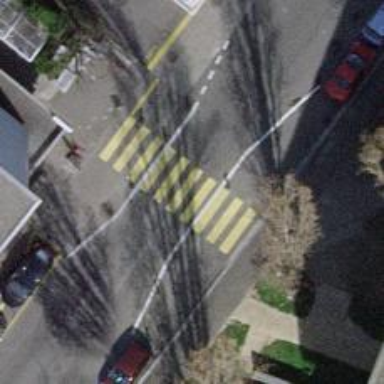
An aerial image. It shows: Zebra crossing for pedestrians.